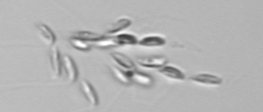
Label: Dinobryon